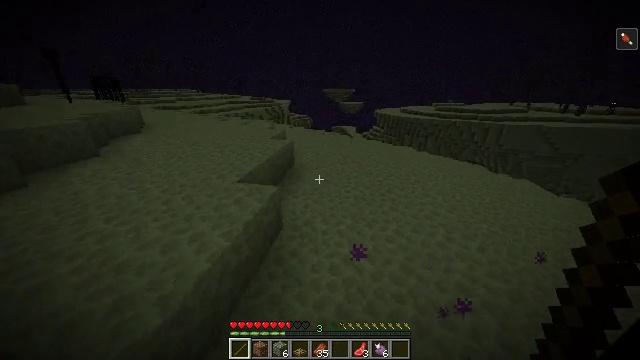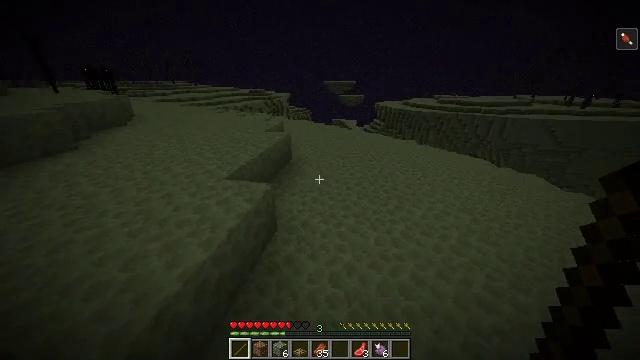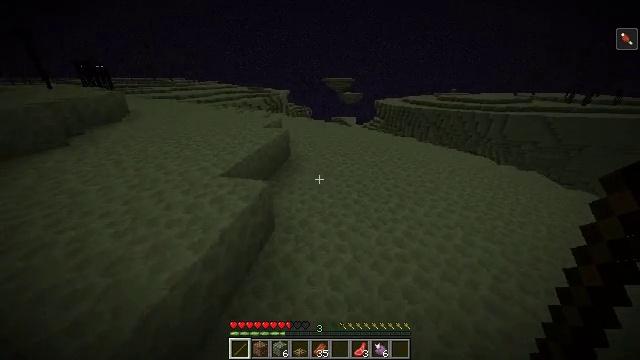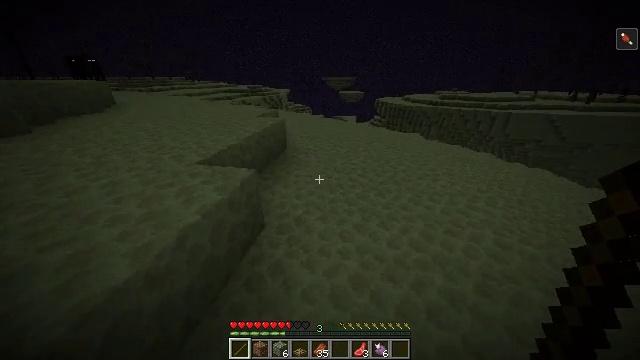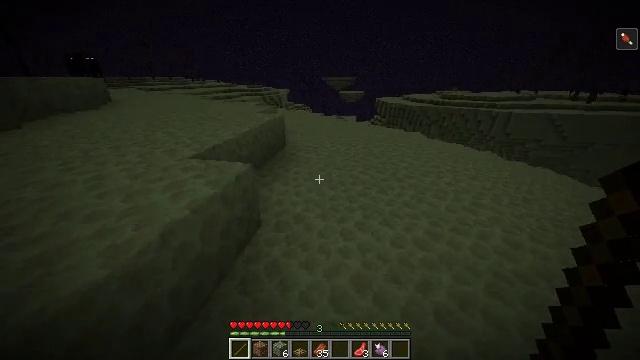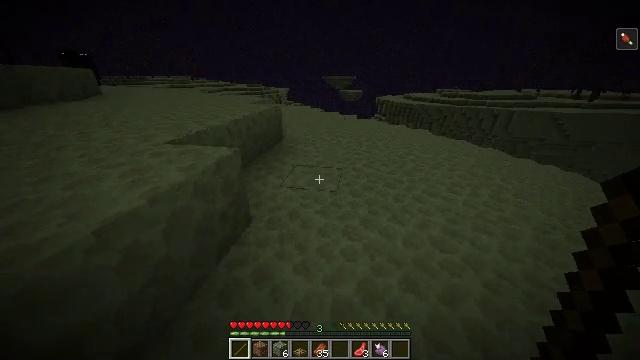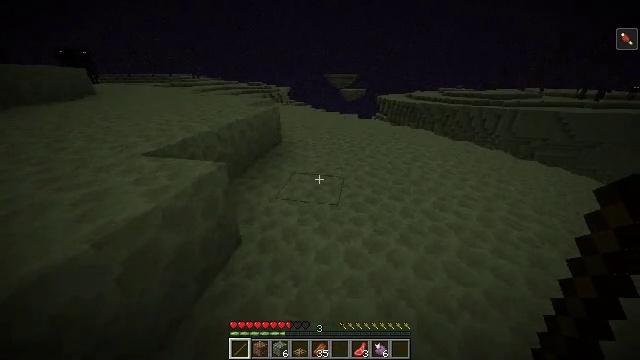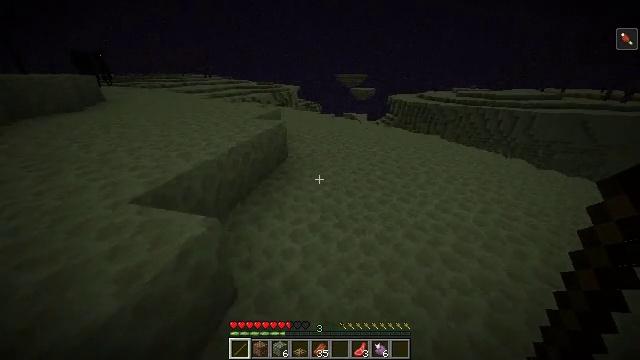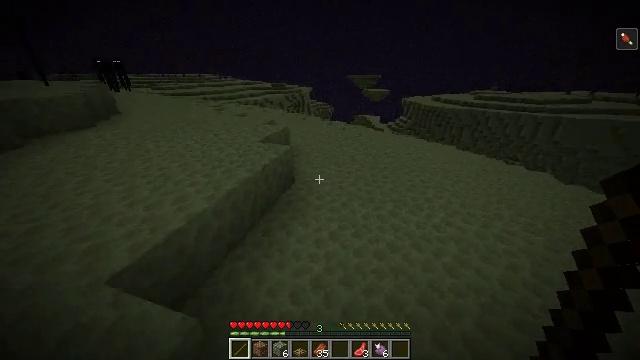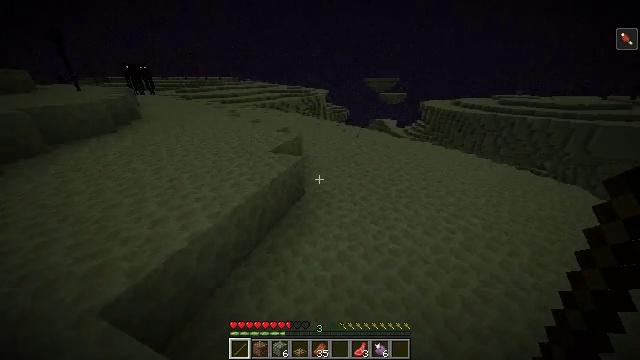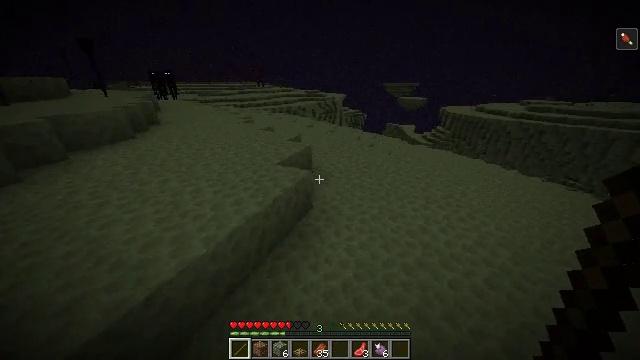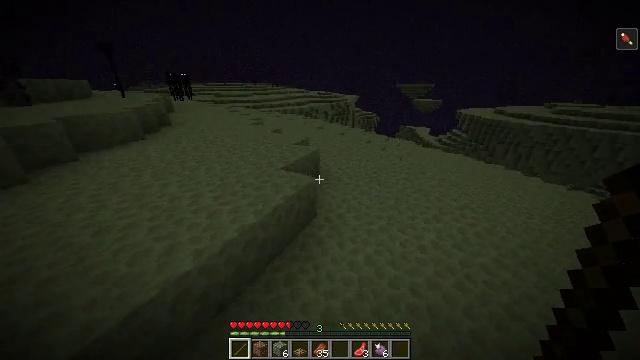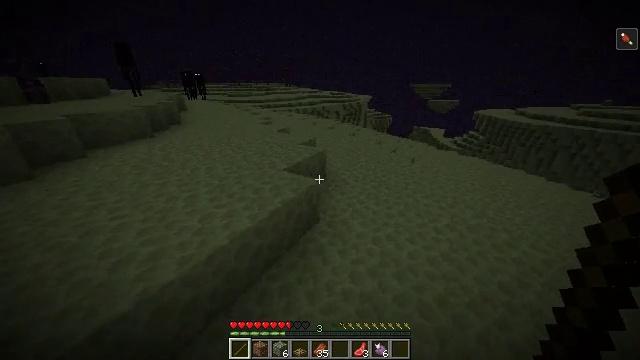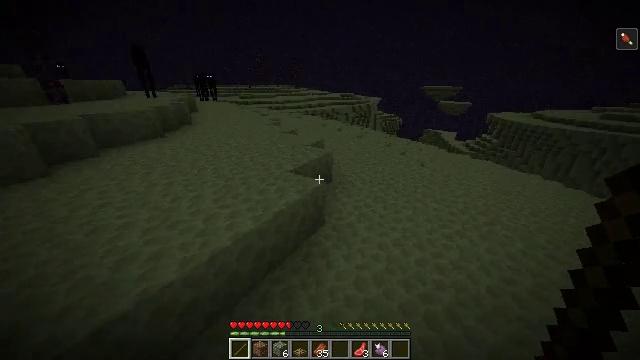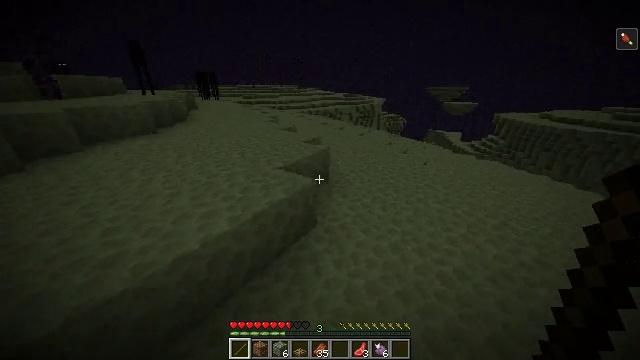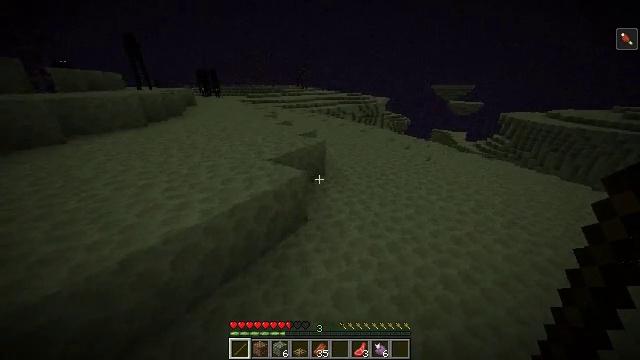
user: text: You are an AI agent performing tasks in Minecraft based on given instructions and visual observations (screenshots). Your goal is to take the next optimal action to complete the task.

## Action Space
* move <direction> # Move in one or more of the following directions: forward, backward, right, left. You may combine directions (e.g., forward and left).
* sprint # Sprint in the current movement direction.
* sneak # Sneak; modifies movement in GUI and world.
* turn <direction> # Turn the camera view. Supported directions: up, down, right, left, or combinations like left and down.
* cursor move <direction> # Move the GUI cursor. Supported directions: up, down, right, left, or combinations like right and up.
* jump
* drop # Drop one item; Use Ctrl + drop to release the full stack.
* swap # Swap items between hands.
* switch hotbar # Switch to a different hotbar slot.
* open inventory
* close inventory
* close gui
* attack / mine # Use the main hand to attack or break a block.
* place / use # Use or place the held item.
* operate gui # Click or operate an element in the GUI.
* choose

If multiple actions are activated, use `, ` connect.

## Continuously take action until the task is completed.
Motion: motion action
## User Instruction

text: Remove a mutton from the inventory.
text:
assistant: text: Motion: move forward, sprint, turn down, jump
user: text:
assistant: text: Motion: move forward, sprint, jump
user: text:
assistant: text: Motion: move forward, sprint, jump
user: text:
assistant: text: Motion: move forward, sprint, jump
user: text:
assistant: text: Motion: move forward, sprint, jump
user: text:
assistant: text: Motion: move forward, sprint, jump
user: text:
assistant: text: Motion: move forward and move right, sprint, turn left, jump
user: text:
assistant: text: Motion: move forward and move right, sprint, turn left, jump
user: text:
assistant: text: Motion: move forward and move right, sprint, turn left, jump
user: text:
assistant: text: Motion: move forward and move right, sprint, turn left, jump
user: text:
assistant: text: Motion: move forward and move right, sprint, turn left, jump
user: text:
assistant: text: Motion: move forward and move right, sprint, turn left, jump
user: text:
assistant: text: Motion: move forward and move right, sprint, turn left, jump
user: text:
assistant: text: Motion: move forward and move right, sprint, turn left, jump
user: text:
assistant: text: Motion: move forward and move right, sprint, jump
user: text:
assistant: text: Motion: move forward and move right, sprint, jump
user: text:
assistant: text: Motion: move forward, sprint, turn left, jump
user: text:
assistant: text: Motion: move forward, sprint, turn left, jump
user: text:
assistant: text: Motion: move forward, sprint, jump
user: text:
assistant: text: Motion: move forward, sprint, jump
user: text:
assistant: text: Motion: move forward, sprint, jump
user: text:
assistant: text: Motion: move forward, sprint, jump
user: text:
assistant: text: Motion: move forward, sprint, jump
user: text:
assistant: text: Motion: move forward, sprint, jump
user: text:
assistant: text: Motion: move forward, sprint, turn right, jump
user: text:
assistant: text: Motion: move forward and move right, sprint, jump
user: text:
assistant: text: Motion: move forward and move right, sprint, jump
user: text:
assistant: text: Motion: move forward and move right, sprint, jump
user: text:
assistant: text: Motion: move forward and move right, sprint, jump
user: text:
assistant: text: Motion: move forward and move right, sprint, jump